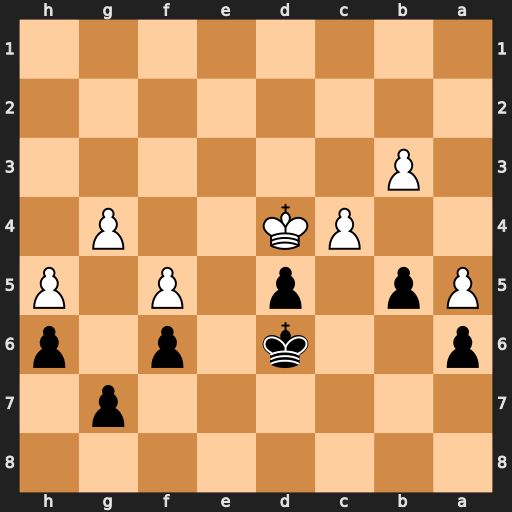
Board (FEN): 8/6p1/p2k1p1p/Pp1p1P1P/2PK2P1/1P6/8/8
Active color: b
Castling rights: -
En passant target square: -
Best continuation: dxc4 bxc4 b4 c5+ Kc6 Kc4 b3 Kxb3 Kxc5